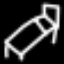
Label: bed